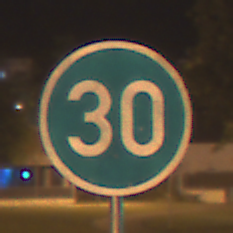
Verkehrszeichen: VorgeschriebeneMindestgeschwindigkeit
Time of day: Night
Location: Outdoor (Urban)
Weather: PartlyCloudy
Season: NotSpecified
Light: Artificial